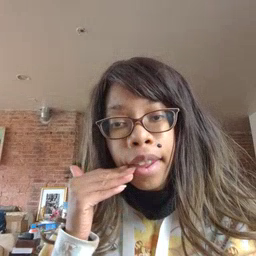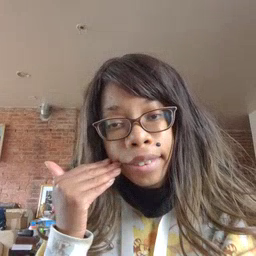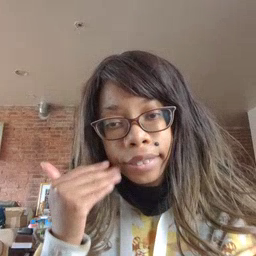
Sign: smile